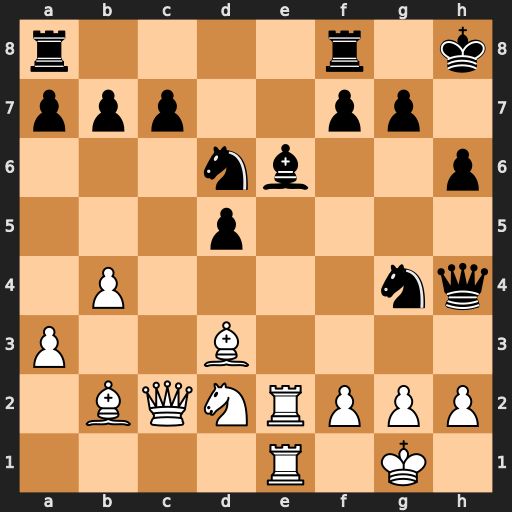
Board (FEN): r4r1k/ppp2pp1/3nb2p/3p4/1P4nq/P2B4/1BQNRPPP/4R1K1
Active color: w
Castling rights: -
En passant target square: -
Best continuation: h3